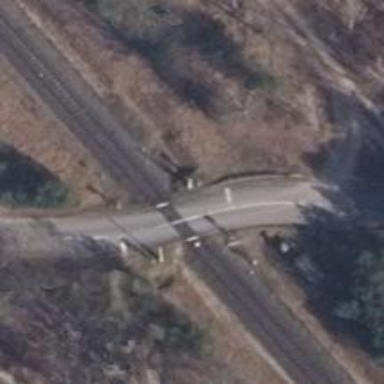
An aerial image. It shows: Level crossing with lights and saltire.